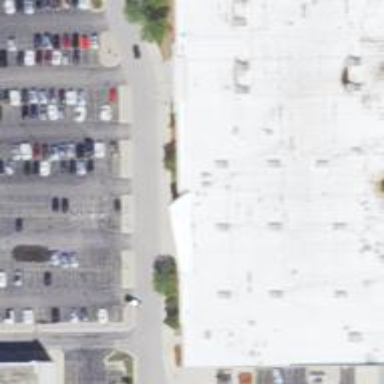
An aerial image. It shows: Retail building.